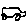
Label: car